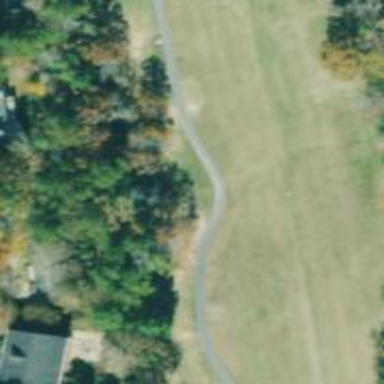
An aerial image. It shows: Path for both road and golf.